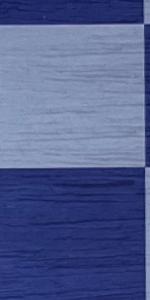
Label: Empty